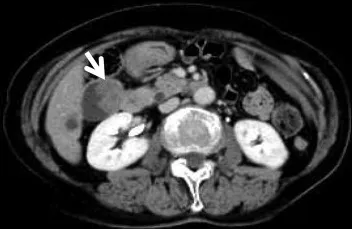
Contrast abdominal CT showed an early enhanced mass in the gallbladder (arrow) and the enhancement persisted on the equilibrium phase, suggesting gallbladder cancer. (b) Equilibrium phase.
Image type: radiology (ct)